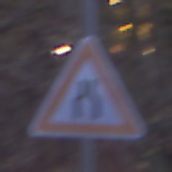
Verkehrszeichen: VerengteFahrbahn
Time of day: Night
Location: Outdoor (Suburban)
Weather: PartlyCloudy
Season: NotSpecified
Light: Artificial